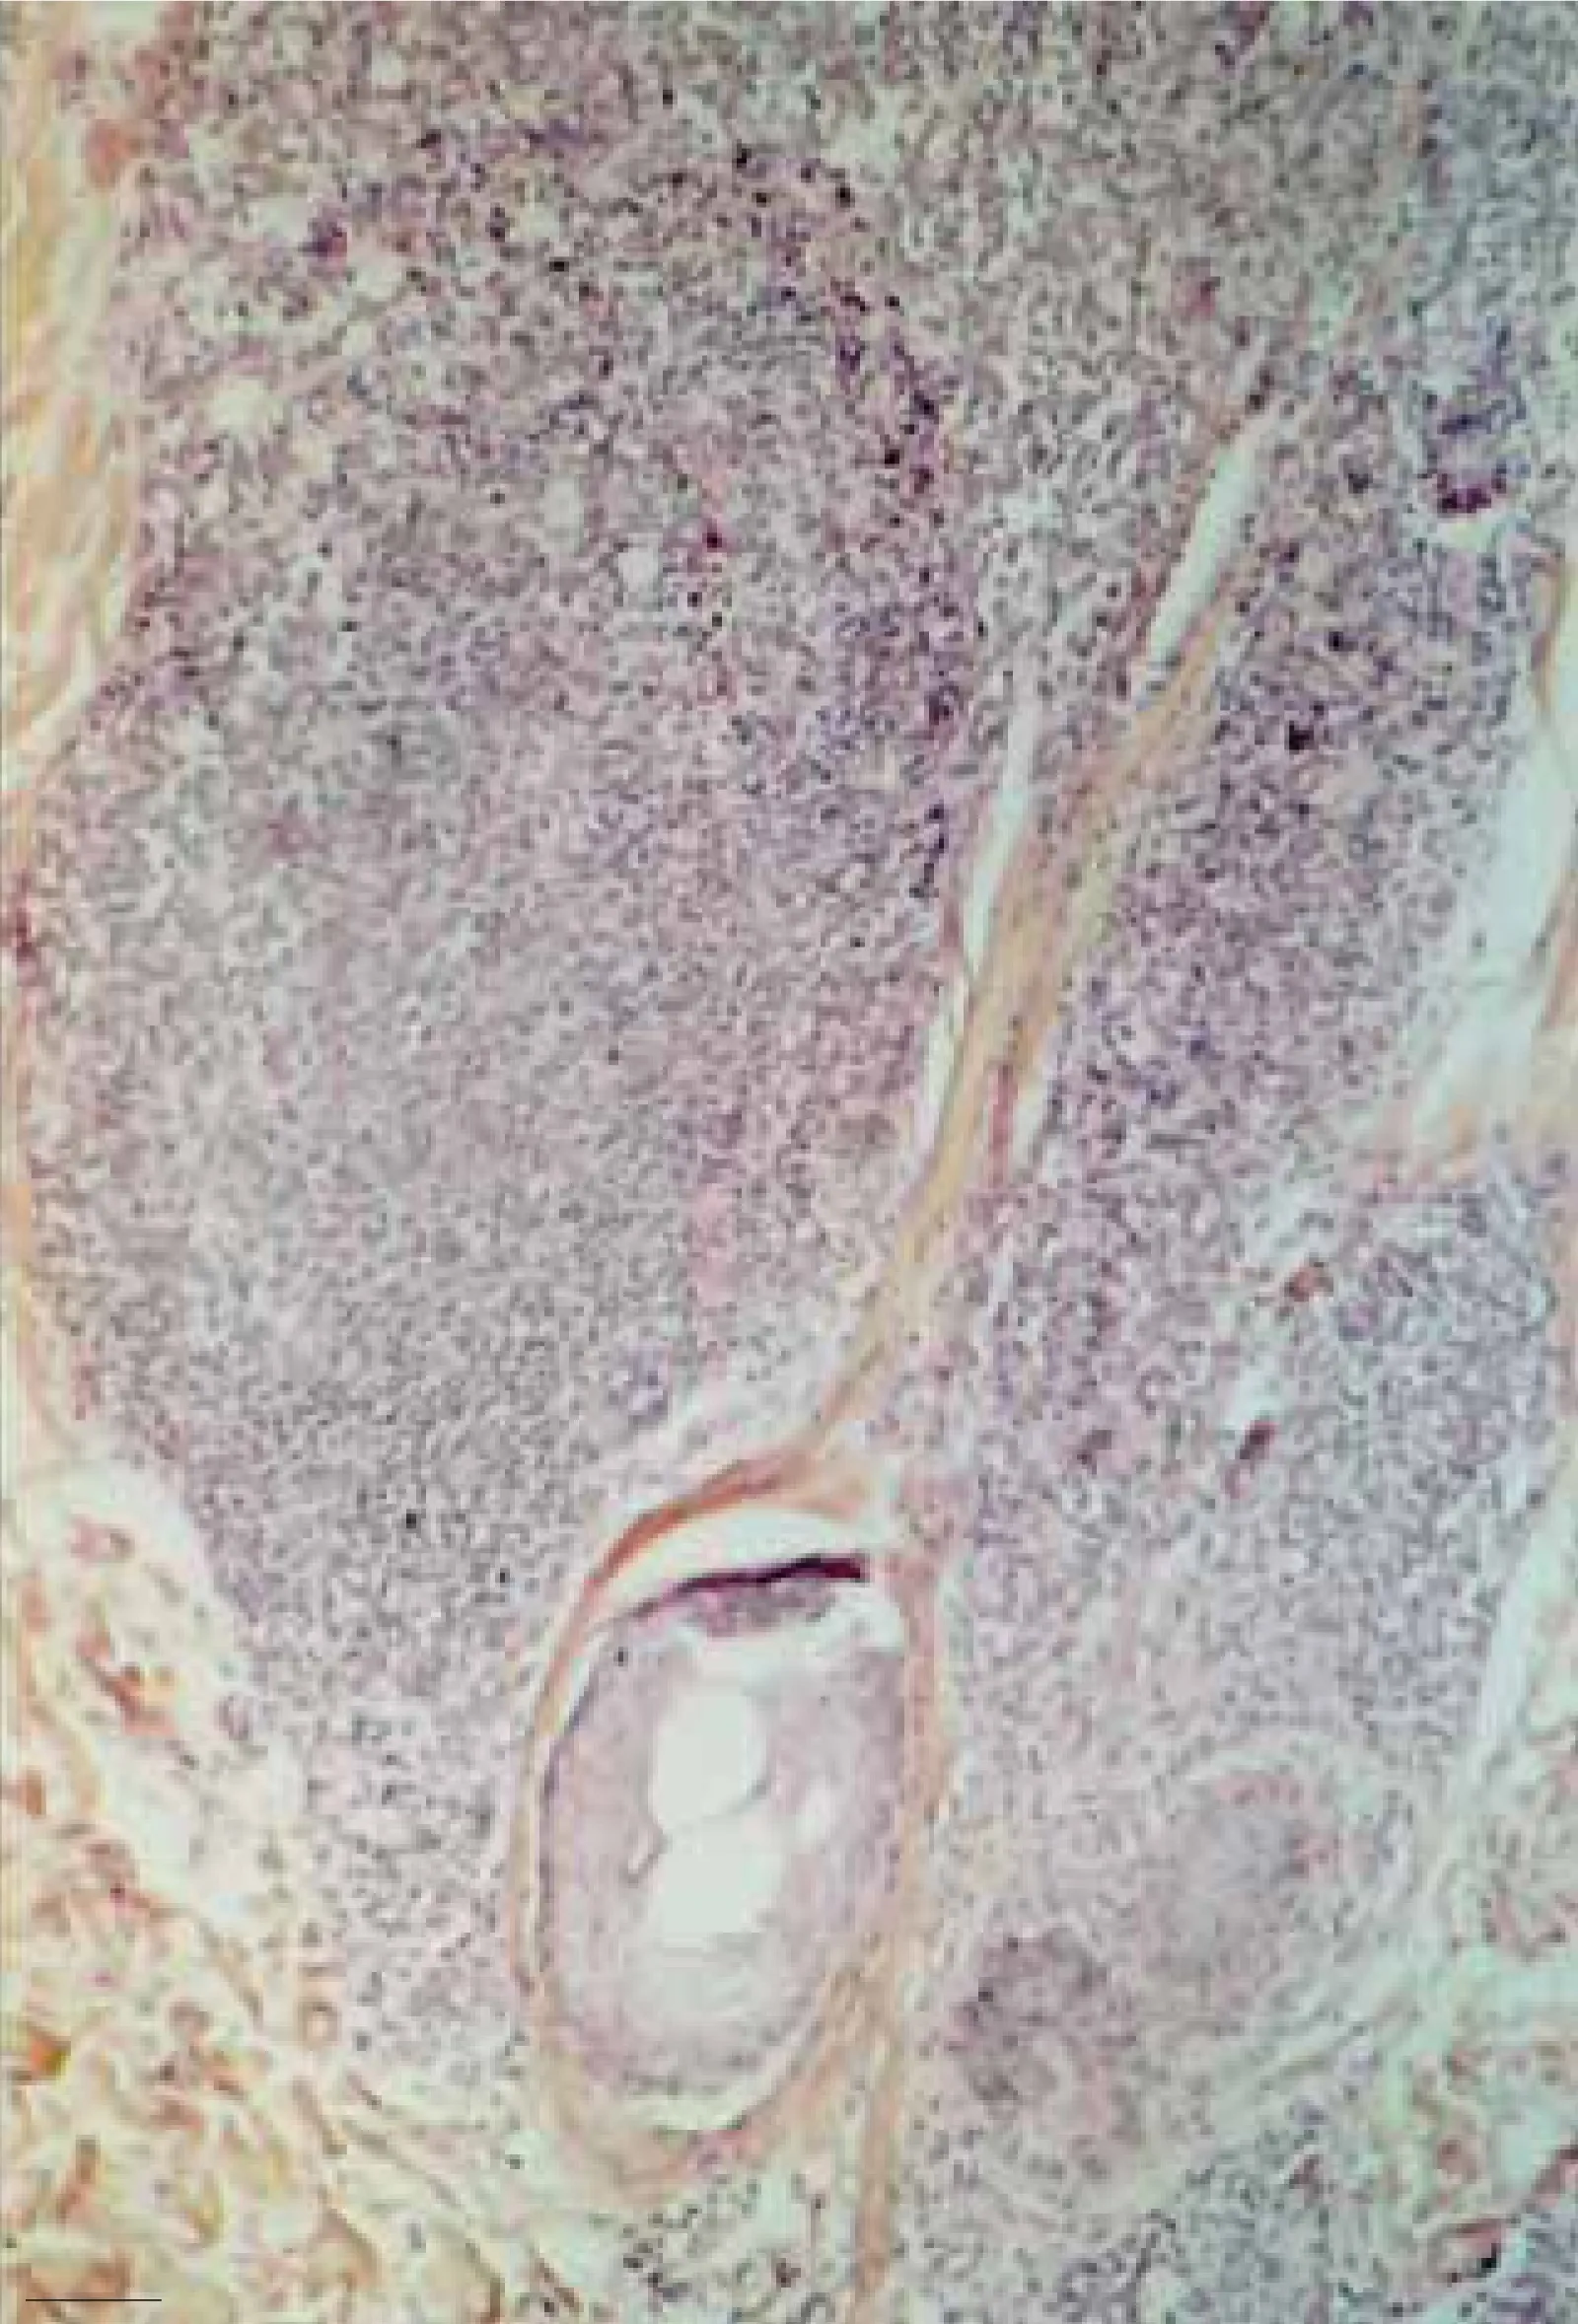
(b) The same Figure:higher magnification.
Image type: pathology (h&e)